Question: Is it possible to programatically, or via xml configuration (and not via 9patch png), to achieve the effects as seen on Springpad widget:

If you look closely, there's a sharp border/line between the upper (brighter) and lower (darker) gradients. Also, there are inner and outer shadows for that embossed area on the right.
I know how to set gradient background on a button, but that gradient is constant, without that sharp line in the middle. Also, I couldn't find any reference on shadow creation and manipulation.
Thanks.
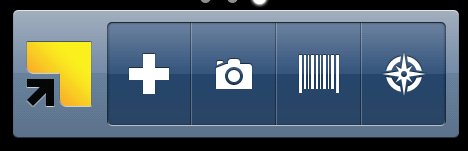
Answer: I think the best way would be to approach the issue using
'''
android.graphics
'''
package. Create your own Bitmap, draw over Canvas using Paint that has one type of shader linear gradient to the upper part of the image and another one to the lower part. For more complex effects you may use blur or emboss masking, combine different gradient types (e.g. linear and radial), produce nice results via XFer mode combinations of two bitmaps, or apply different color filters.
I made simple example:

using the code below. Blur was added to smear the edges.
'''
Bitmap bmResult = Bitmap.createBitmap(buttonWidth, buttonHeight, Bitmap.Config.ARGB_8888);
Canvas canvas = new Canvas(bmResult);
Paint paint = new Paint();
paint.setShader(new LinearGradient (0, 0, 0, bmResult.getHeight()/2, 0xFF284560, 0xFF284060, TileMode.MIRROR));
canvas.drawPaint(paint);
paint.setShader(new LinearGradient (0, 0, 0, bmResult.getHeight()/2, 0x55FFFFFF, 0x22FFFFFF, TileMode.CLAMP));
paint.setMaskFilter(new BlurMaskFilter(3, BlurMaskFilter.Blur.NORMAL));
canvas.drawRect(0, 0, bmResult.getWidth(), bmResult.getHeight()/2, paint);
'''